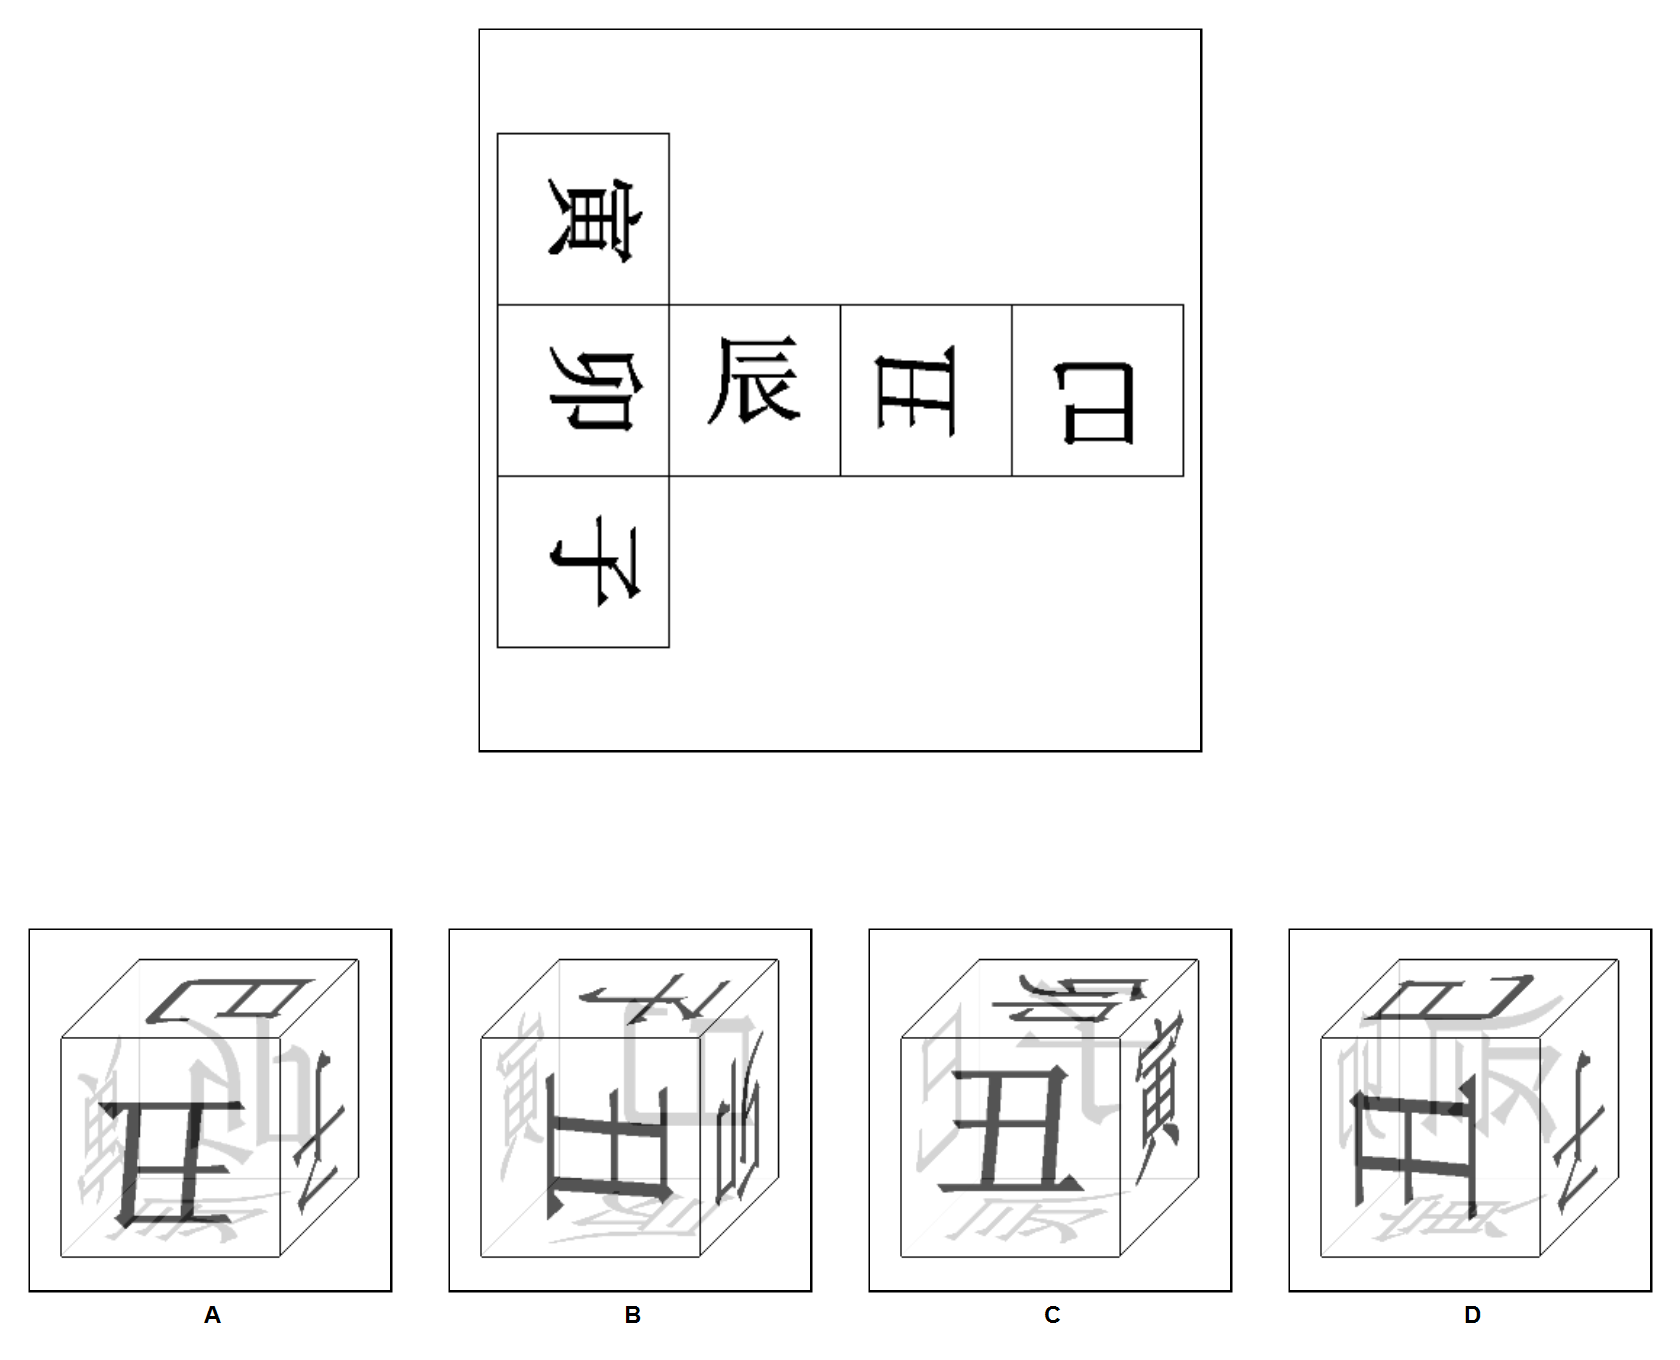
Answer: A